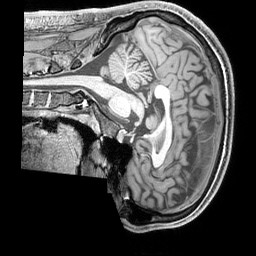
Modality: T1w
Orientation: sagittal
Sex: male
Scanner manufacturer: siemens
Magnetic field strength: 3 T
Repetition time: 2.3 s
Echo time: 0.00226 s